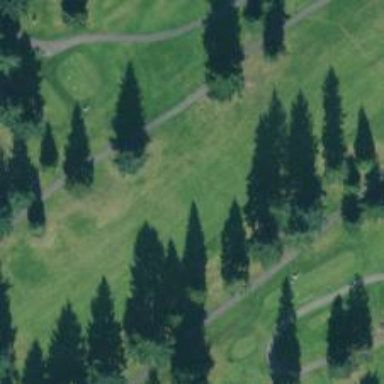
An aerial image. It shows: Golf hole.